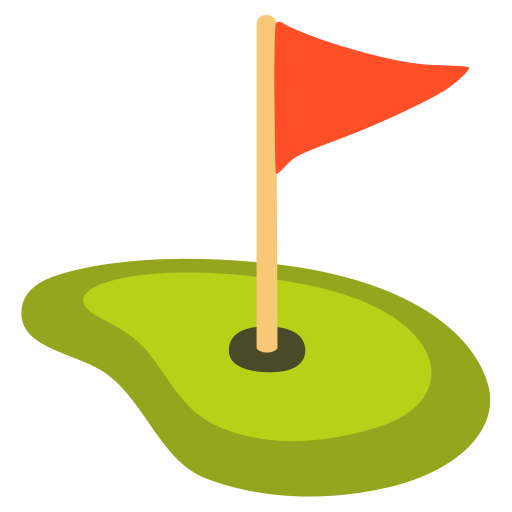
Emoji: ⛳